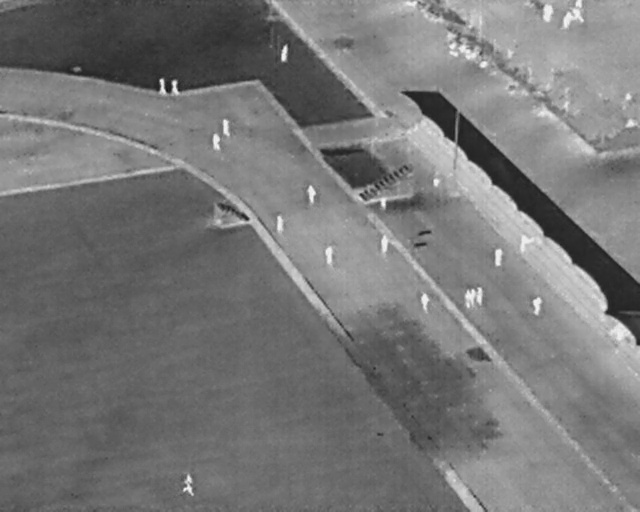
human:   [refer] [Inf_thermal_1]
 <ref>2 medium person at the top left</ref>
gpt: <box>[[23, 15, 26, 17, 2], [26, 16, 28, 18, 2]]</box>

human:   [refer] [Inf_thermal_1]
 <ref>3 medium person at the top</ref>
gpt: <box>[[33, 23, 36, 26, 2], [32, 26, 35, 28, 2], [42, 9, 46, 11, 2]]</box>

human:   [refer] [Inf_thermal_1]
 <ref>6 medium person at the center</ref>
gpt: <box>[[47, 36, 50, 38, 2], [41, 42, 45, 45, 2], [64, 58, 68, 60, 2], [58, 46, 61, 48, 2], [49, 48, 53, 50, 2], [66, 33, 69, 35, 2]]</box>

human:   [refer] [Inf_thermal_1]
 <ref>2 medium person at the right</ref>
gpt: <box>[[82, 58, 85, 60, 2], [76, 49, 79, 50, 2]]</box>

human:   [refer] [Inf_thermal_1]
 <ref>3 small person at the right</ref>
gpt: <box>[[73, 57, 76, 58, 2], [72, 57, 75, 58, 2], [71, 57, 74, 58, 2]]</box>